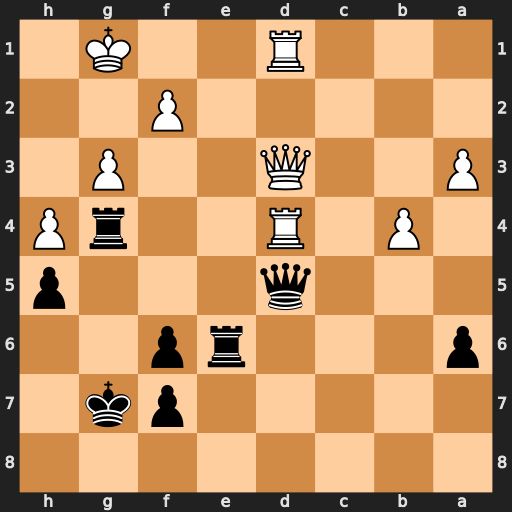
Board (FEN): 8/5pk1/p3rp2/3q3p/1P1R2rP/P2Q2P1/5P2/3R2K1
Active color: b
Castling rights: -
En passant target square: -
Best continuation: Rxd4 Qxd4 Re1+ Rxe1 Qxd4